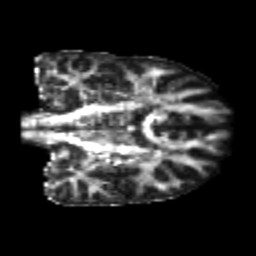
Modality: FA
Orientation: coronal
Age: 22
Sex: male
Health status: healthy
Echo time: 0.074 s